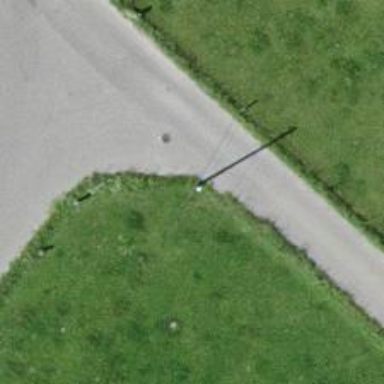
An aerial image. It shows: Power pole.